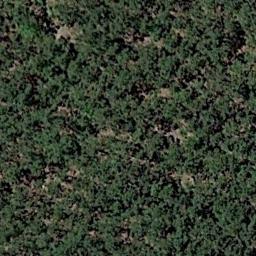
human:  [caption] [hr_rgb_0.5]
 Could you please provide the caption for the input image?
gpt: The forest is on the bare land .

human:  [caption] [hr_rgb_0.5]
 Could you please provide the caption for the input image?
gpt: This is a dense forest .

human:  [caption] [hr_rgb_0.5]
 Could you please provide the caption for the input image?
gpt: Many green trees are in a forest .

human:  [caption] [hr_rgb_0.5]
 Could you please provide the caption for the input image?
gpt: The forest has a lot of evenly distributed green trees .

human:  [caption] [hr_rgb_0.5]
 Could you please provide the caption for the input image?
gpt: There are some brown bare land in a green forest .